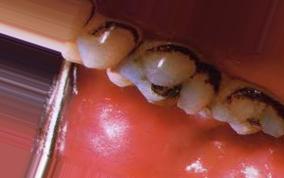
Condition: Tooth Discoloration